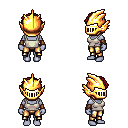
a pixel art fantasy rpg character, female body template, dark elf, purple skin, white pirate shirt, gold greaves, brunette curly afro hairstyle, gold helm, cloth bracers, four views (front, back, left, right), 2x2 character sprite sheet, small pixel art, hard edges, no anti-aliasing